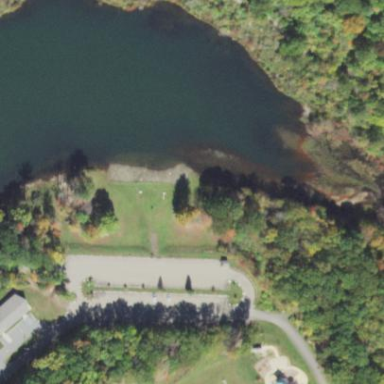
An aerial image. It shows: Reservoir.